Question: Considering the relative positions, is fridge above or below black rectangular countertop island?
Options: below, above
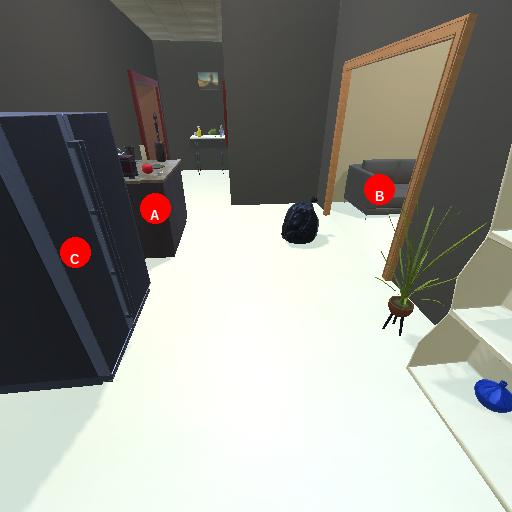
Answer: below